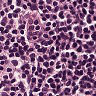
Metastatic tissue present: no